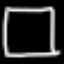
Label: square